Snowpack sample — Loveland Pass, Silver Plume, Colorado, USA (2/11/26, 12:00 PM MST)
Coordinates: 39.663, -105.886
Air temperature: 35 °F
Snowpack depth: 82 cm
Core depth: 10 cm
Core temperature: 17.6 °F
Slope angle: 13°, slope face: 12°
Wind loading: high
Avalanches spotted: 1
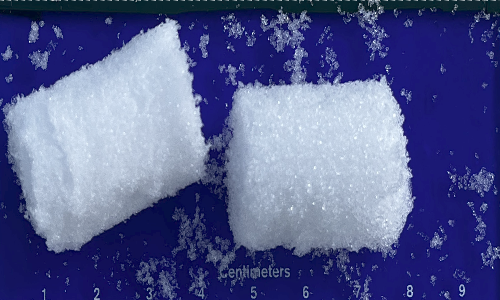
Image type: core
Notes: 1 small avalanche spotted on the north side of the bowl, lots of wind loading